Question: This is like a bit of a puzzle... I've just come back to C again with the intention of mastering it this time. So I have been reading <URL>, and I came by this statement:
> Among others, printf also recognizes ... %% for itself.
Something I didn't know earlier. So I started to play with this feature by writing this small piece of code:
'''
#include <stdio.h>
#include <stdlib.h>
int main(int argc, char** argv) {
int number = 300;
printf("%
%12d
", printf("%
", printf("%s", "foooo!")), number);
return (EXIT_SUCCESS);
}
'''
And here's the output:

I would expect in the output. Where does the come from - does anyone know?
## EDIT
I realise this was totally a mistake due to my misunderstanding of the text I cited above. Thanks one and all for helping me realise that.
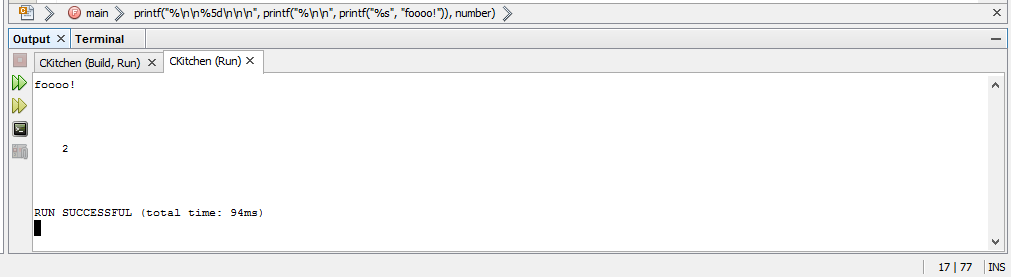
Answer: You are not passing valid combinations of arguments to two out of three 'printf()' calls. This results in <URL>.
> Among others, printf also recognizes ... '%%' for itself.
What this means is that '%%' in the format specifier results in a '%' being written to the output.
It has nothing to do with passing the return value of 'printf()' (which is the number of characters written) to another 'printf()' call. And, besides, your code doesn't even contain '%%'.